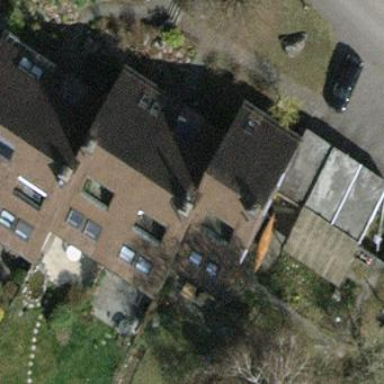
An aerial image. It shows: Terrace building.